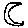
Label: moon